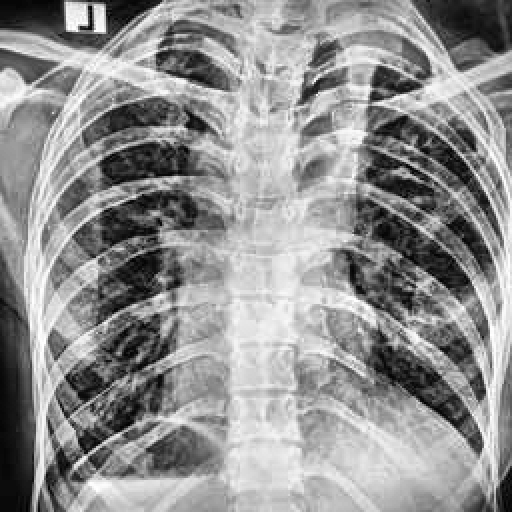
Finding: TUBERCULOSIS